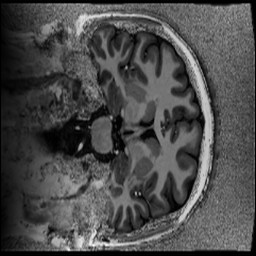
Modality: UNIT1
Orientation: coronal
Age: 22
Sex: female
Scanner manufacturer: siemens
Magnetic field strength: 6.98 T
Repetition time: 6 s
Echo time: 0.00283 s